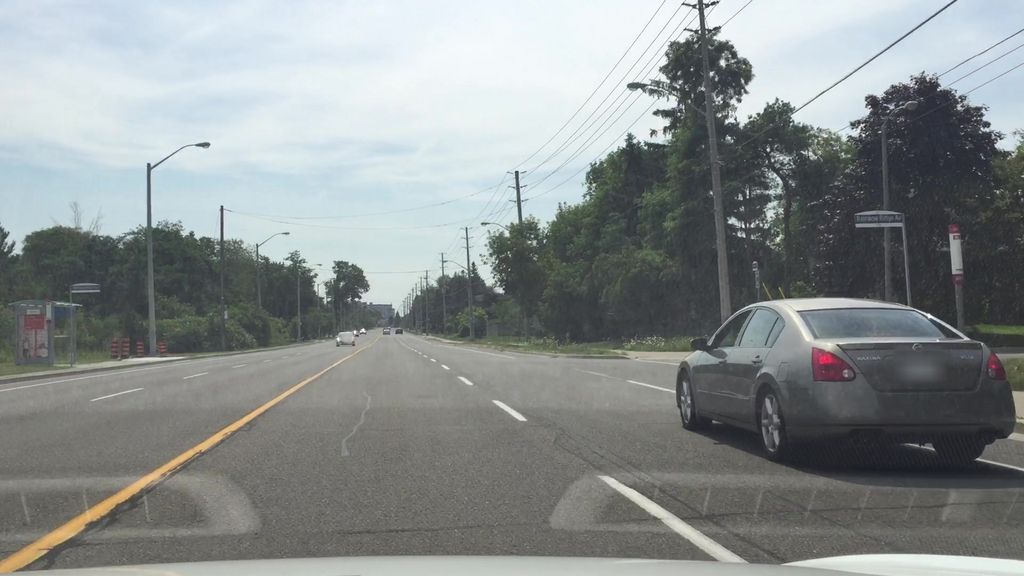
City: toronto